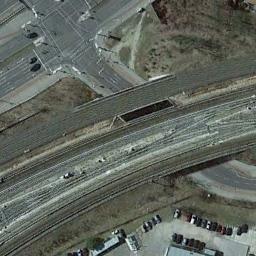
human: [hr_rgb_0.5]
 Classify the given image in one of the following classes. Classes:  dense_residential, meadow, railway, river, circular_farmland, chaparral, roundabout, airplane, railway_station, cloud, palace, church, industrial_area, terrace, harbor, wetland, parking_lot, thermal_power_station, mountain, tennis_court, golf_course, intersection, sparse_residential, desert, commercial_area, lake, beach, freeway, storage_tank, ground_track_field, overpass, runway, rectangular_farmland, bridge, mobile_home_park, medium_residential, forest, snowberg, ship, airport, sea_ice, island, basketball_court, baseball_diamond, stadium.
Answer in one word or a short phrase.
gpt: railway